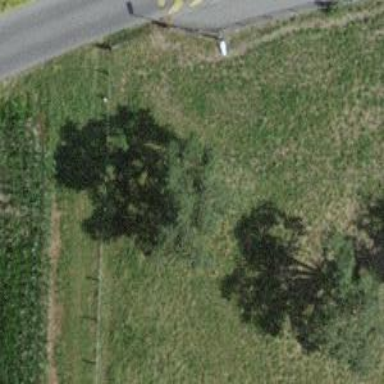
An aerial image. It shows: Single tag "natural: tree."